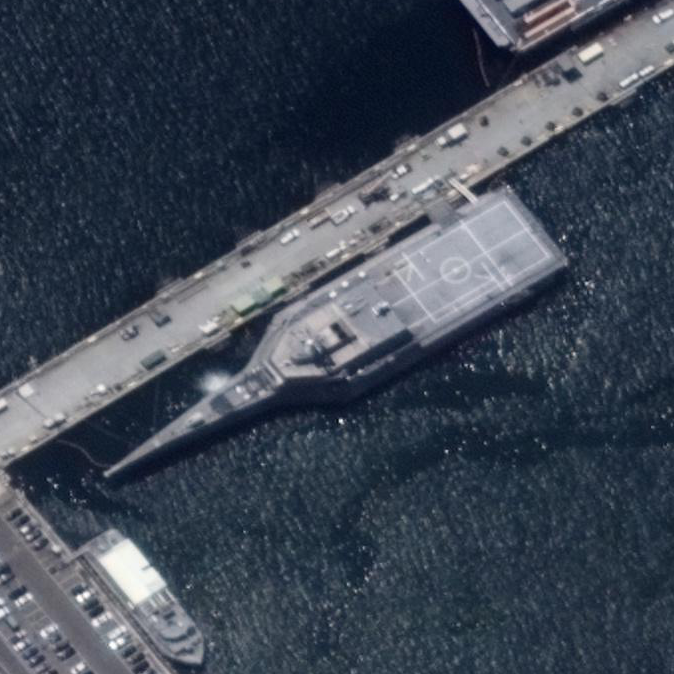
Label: Independence-class_combat_ship